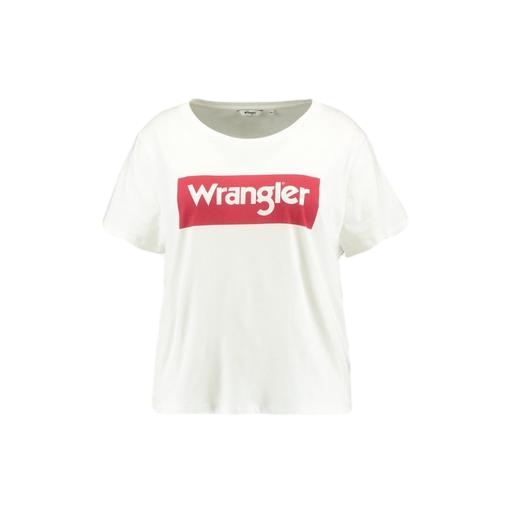
white logo-print t-shirt, regular t-shirt, boxy tee, white background